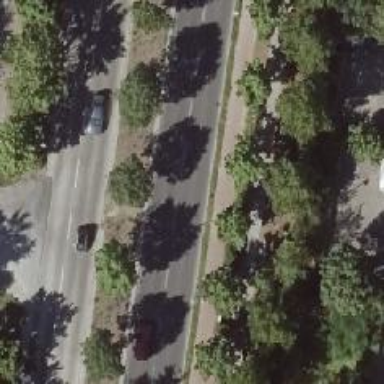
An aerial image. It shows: Avenue lined with deciduous broadleaved trees.